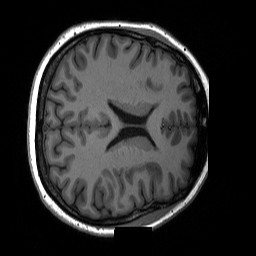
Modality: T1w
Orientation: axial
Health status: ill
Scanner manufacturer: siemens
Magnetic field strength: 3 T
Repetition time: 2.3 s
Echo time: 0.00226 s